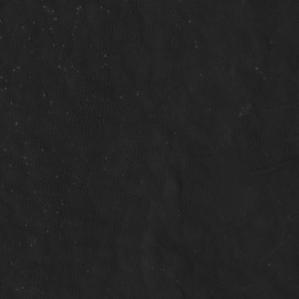
Label: non_frost